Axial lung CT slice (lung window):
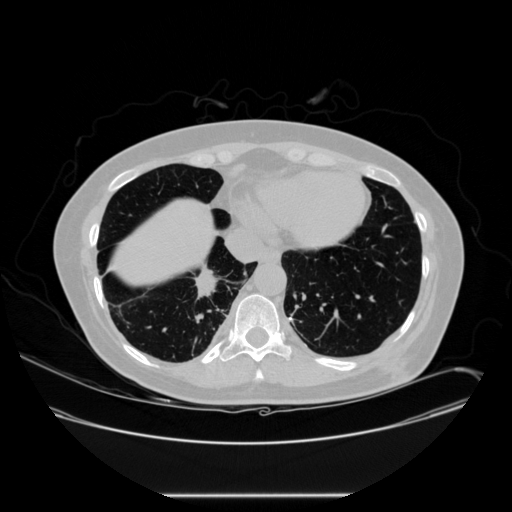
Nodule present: yes
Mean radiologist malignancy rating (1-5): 5